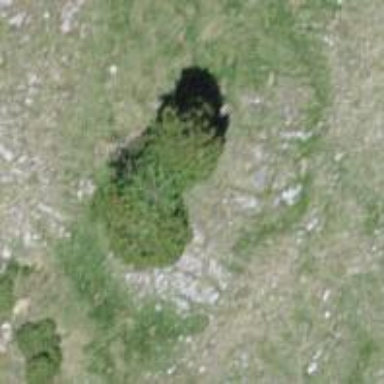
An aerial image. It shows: Needle-leaved tree in nature.